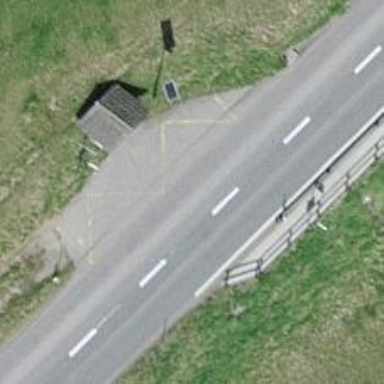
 serving as platform for public transportation."